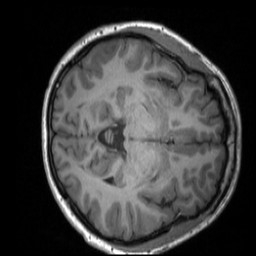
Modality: T1w
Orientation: axial
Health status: ill
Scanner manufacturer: siemens
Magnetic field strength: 3 T
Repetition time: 1.9 s
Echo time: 0.00251 s